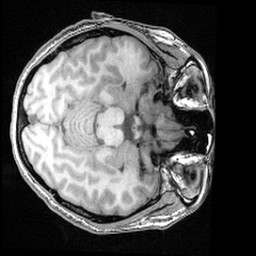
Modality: T1w
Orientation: axial
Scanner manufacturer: ge
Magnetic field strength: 3 T
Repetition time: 0.008368 s
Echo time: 0.003256 s